Question: In Xamarin Studio on Mac OS X 10.10.2 I wrote a C# class that uses 'SQLiteConnection'.
Xamarin complained about not knowing the class so I added 'using System.Data.SQLite;'
Then when compiling Xamarin said:
'''
The type or namespace name 'SQLite' does not exist in the namespace 'System.Data'.
Are you missing an assembly reference? (CS0234) (CmisSyncContextMenu)
'''
So I opened 'Edit References' and added the 'Mono.Data.Sqlite':

I clicked OK, pressed 'Rebuild all' and... I get the exact same error message as above.
What am I doing wrong?
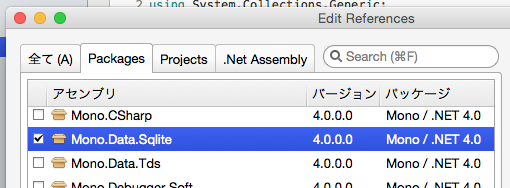
Answer: If you open References in the Solution window and double click Mono.Data.Sqlite you will see that it does not use the System.Data.Sqlite namespace but the Mono.Data.Sqlite namespace.
So you will either need to change the using statement in your code or use a different version of the Sqlite assembly, perhaps from NuGet.